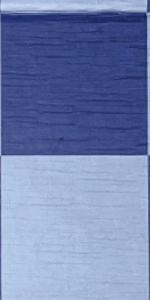
Label: Empty